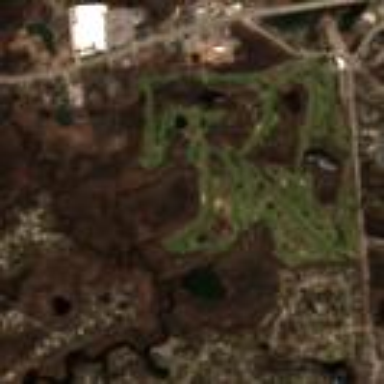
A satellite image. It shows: Golf course.